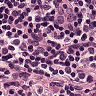
Metastatic tissue present: no